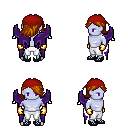
a pixel art fantasy rpg character, male body template, dark elf, purple skin, purple wings, white pants, brunette swoop hairstyle, red bandana, gold gloves, ghillies, four views (front, back, left, right), 2x2 character sprite sheet, small pixel art, hard edges, no anti-aliasing